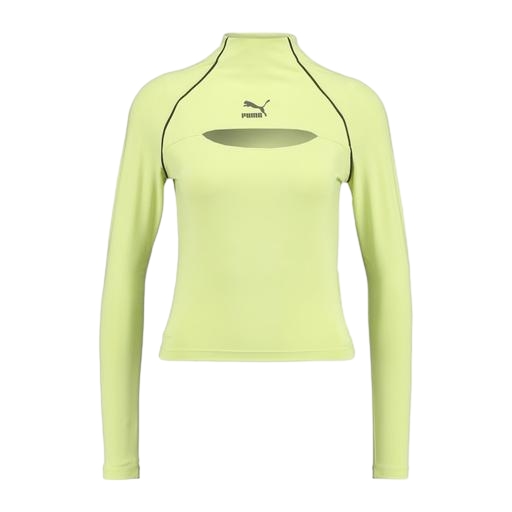
yellow iconic women's long-sleeved t-shirt, high-neck top, long-sleeve top, white background